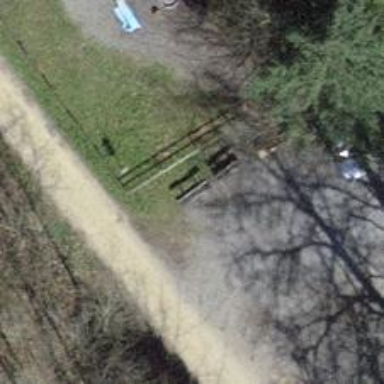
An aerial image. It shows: Brown bench.